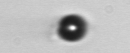
Label: bead